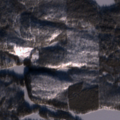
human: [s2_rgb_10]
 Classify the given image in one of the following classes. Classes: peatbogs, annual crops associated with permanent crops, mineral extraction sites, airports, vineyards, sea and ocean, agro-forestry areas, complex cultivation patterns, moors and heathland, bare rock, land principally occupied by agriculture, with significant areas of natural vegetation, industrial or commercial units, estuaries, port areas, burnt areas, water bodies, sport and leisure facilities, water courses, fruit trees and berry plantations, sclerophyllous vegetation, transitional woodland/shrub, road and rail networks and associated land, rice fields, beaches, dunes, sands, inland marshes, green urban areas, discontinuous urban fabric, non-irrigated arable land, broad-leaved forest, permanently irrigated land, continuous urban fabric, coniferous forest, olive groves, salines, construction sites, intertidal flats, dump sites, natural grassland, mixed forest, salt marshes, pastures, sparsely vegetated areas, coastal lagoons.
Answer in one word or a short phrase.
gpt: coniferous forest, mixed forest, water bodies